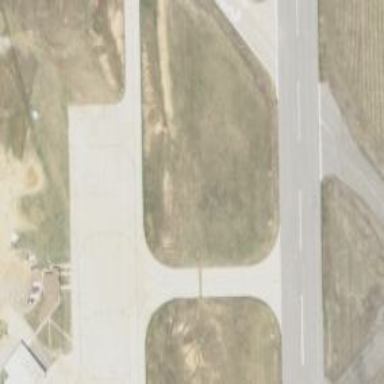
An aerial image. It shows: View of taxiway at the airport.